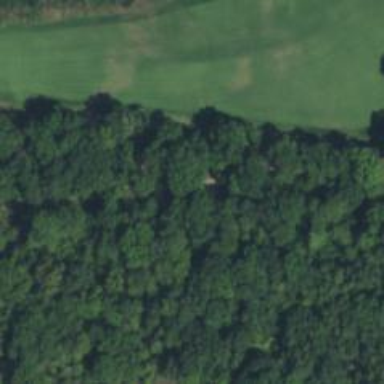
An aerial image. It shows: Path for both road and golf.